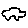
Label: car